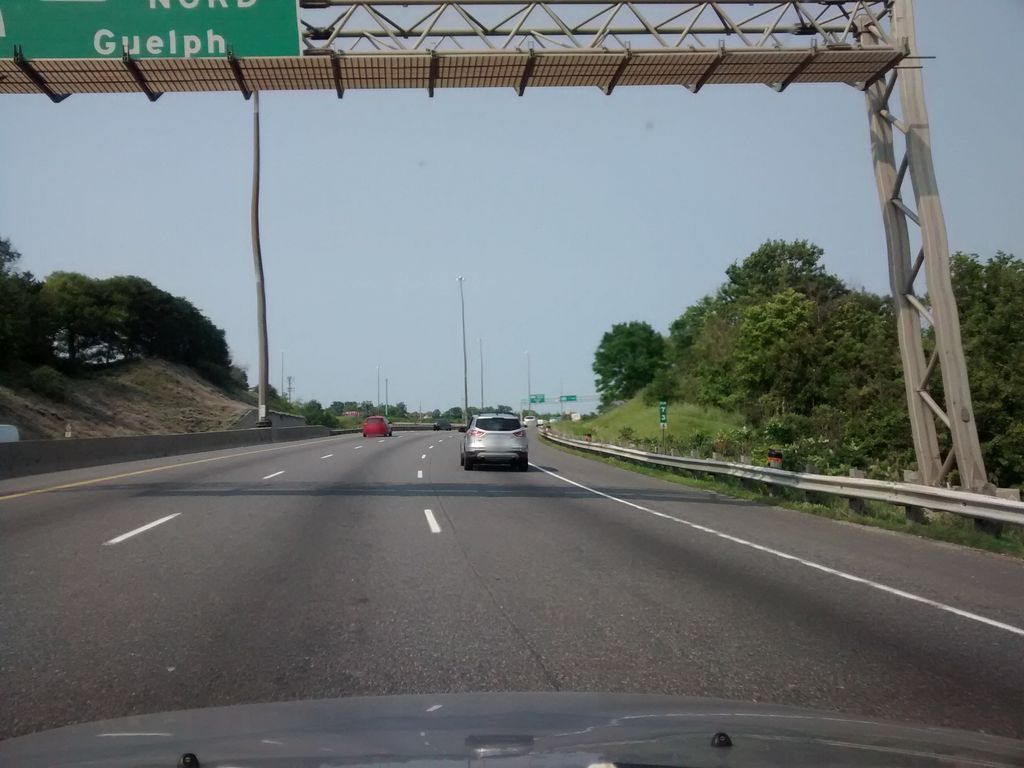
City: hamilton